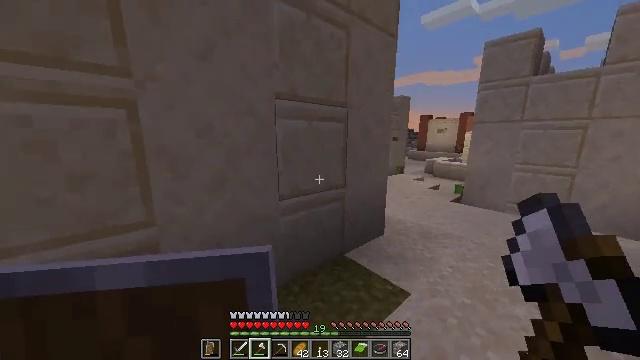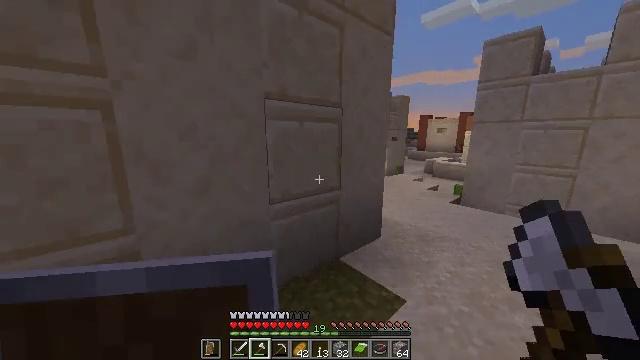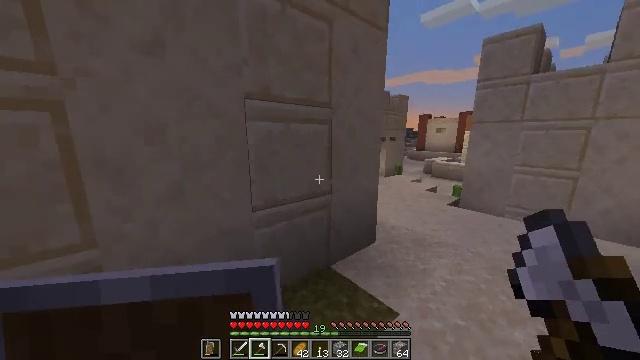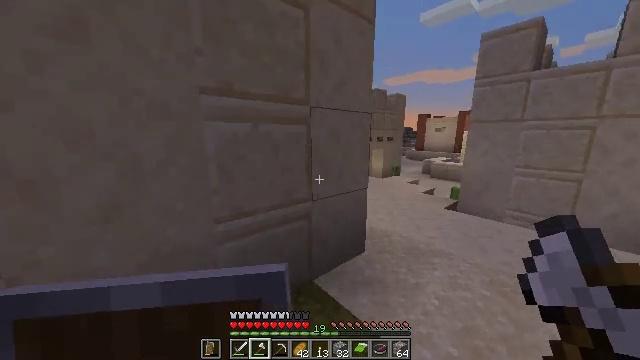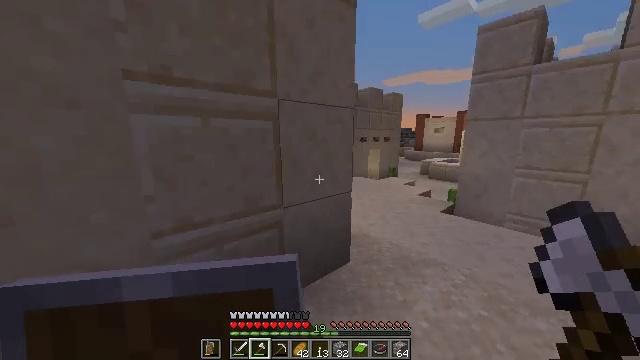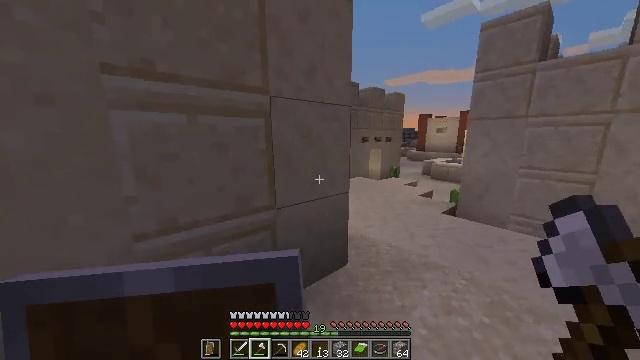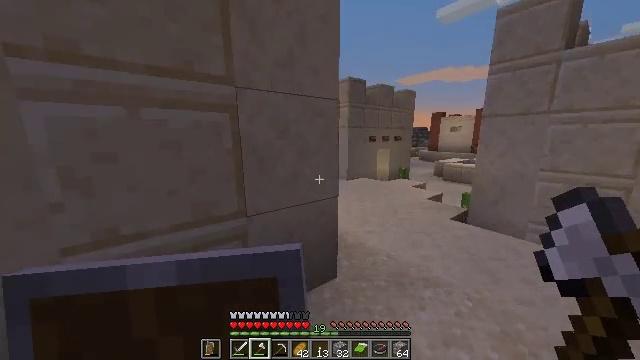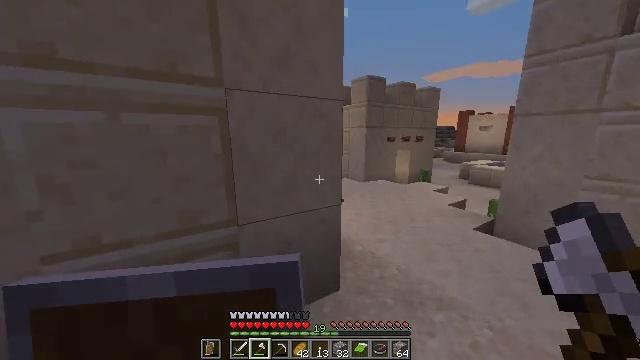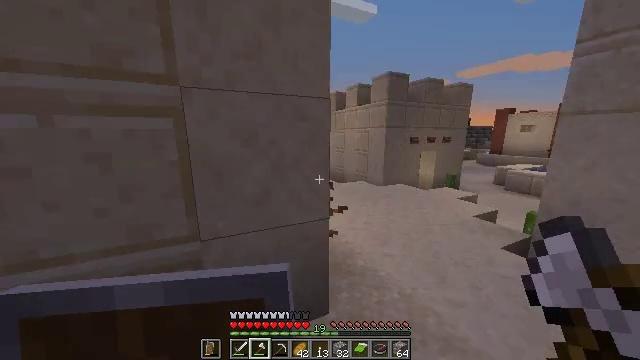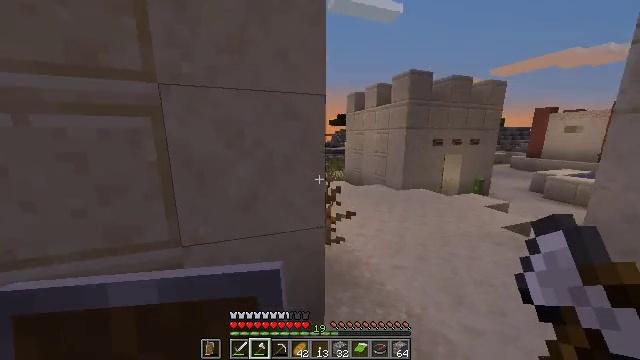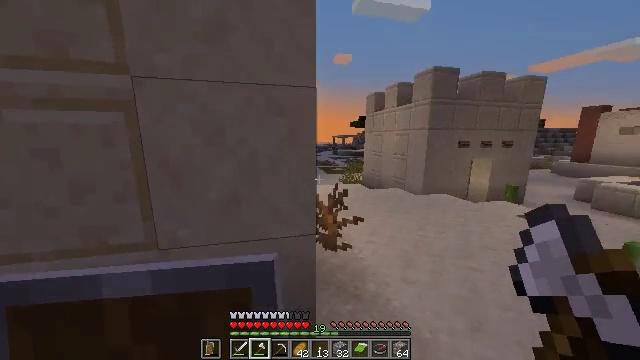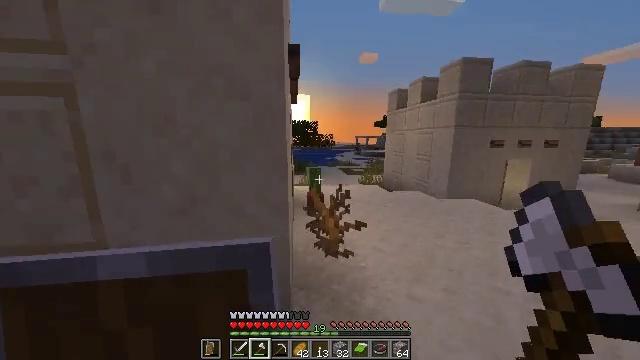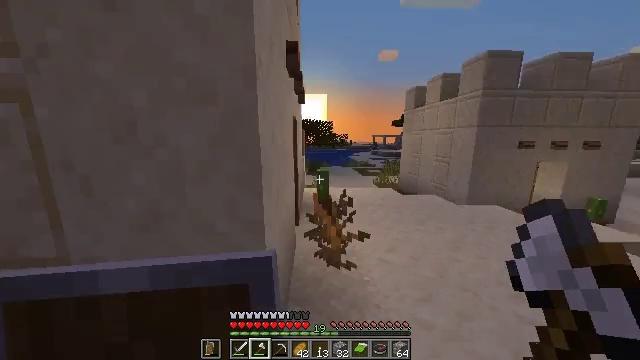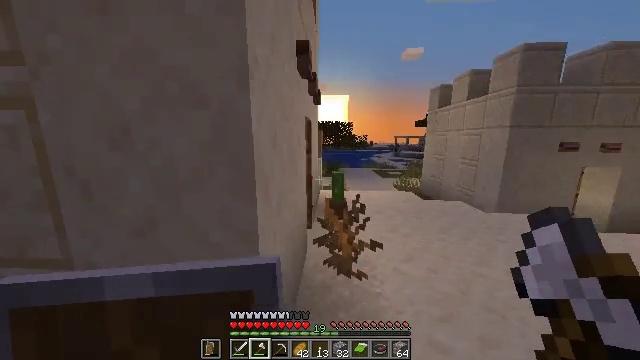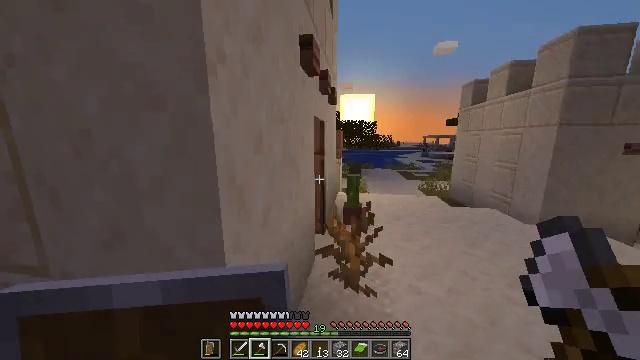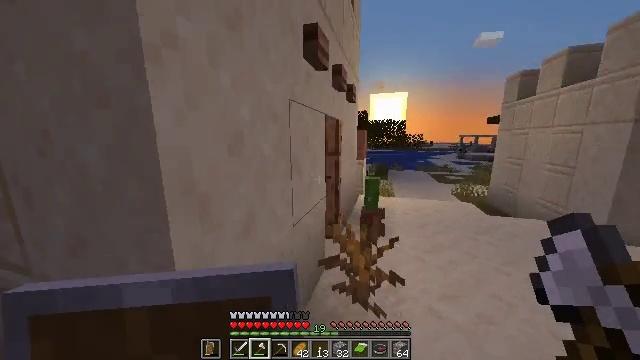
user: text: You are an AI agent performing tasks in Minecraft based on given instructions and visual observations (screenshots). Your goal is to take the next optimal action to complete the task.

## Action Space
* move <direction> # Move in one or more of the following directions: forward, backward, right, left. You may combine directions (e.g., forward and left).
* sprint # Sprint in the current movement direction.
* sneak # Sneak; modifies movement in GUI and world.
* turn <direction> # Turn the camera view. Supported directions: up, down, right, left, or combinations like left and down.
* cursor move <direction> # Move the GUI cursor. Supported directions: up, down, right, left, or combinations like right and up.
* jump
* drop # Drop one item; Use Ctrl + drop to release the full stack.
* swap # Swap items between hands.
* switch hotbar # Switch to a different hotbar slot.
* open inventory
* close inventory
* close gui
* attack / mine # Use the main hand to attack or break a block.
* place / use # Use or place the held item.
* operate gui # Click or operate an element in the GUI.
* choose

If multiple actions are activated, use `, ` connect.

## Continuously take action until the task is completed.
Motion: motion action
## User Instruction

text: Break the potted cactus to collect it.
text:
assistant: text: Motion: move forward and move right
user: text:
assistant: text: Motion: move forward and move right
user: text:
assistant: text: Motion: move forward and move right
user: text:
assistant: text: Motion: move forward and move right
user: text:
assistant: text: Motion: move forward and move right
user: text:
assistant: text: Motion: move forward and move right, turn left
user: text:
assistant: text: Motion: move forward and move right, turn left
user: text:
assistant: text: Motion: move forward and move right, turn left
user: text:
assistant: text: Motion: move forward and move right, turn left
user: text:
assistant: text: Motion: move forward and move right, turn left
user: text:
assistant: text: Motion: move forward and move right, turn left
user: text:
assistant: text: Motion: move forward and move right, turn left
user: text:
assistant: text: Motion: move forward and move right, turn left
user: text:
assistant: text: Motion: move forward and move right, turn left
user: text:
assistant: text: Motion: move forward and move right, turn left
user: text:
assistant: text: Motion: move forward and move right, turn left
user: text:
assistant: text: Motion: move forward and move right, turn left
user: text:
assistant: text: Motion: move forward and move right, turn left
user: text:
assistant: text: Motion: move forward and move right, turn left
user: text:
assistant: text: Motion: move forward and move right, turn left
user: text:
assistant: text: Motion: move forward and move right, turn left
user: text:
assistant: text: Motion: move forward and move right, turn left
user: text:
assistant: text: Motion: move forward and move right, turn left
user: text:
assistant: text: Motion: move forward and move right, turn left, use / place
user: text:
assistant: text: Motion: move forward and move right, turn left, use / place
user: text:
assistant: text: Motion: turn left
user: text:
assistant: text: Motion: turn left
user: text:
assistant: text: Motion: move forward, turn left
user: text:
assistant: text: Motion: move forward, turn left
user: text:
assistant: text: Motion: move forward